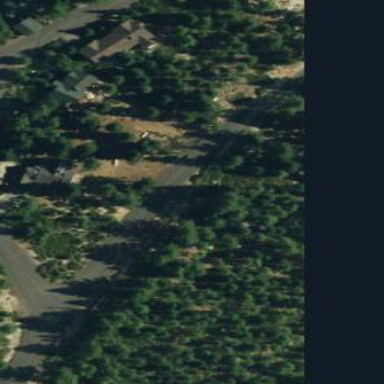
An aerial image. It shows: Residential area surrounded by evergreen needle-leaved woodland.